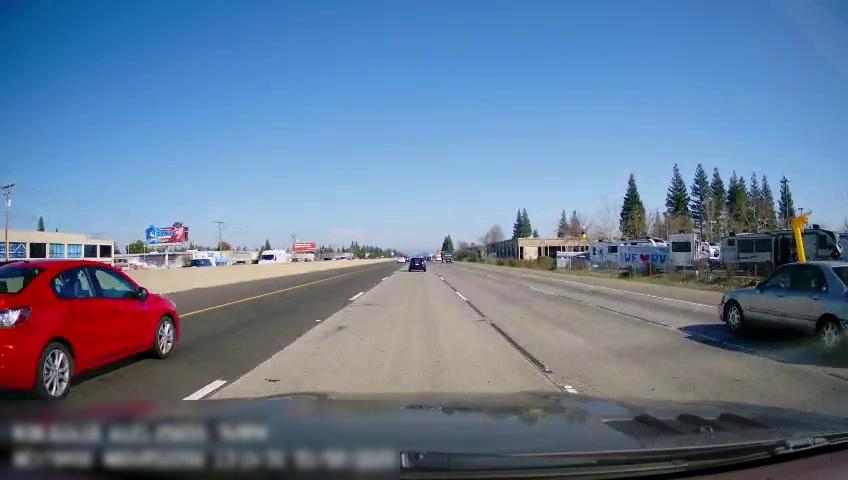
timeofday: Day
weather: Sunny
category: Vehicles | Van
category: Vehicles | SUV
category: Vehicles | Car
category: Drivable Space
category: Vehicles | Truck
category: Vehicles | Car
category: Vehicles | Car
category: Vehicles | Car
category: Lanes | Alternate Lane
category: Lanes | Alternate Lane
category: Lanes | Current Lane
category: Lanes | Current Lane
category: Lanes | Alternate Lane